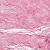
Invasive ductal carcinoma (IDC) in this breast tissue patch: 0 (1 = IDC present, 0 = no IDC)